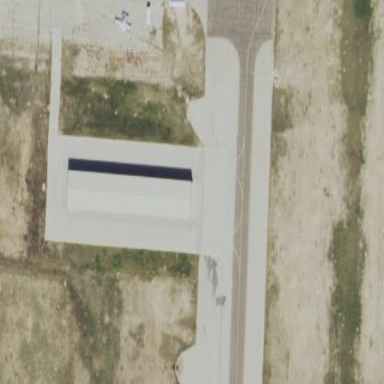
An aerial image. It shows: Apron at the airport.